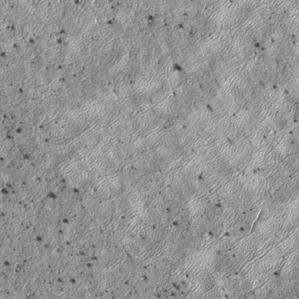
Label: frost